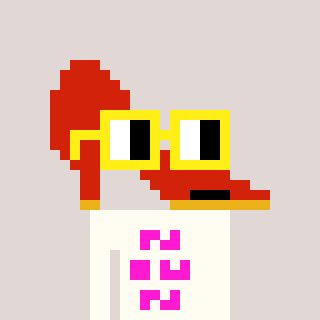
a pixel art character with square yellow glasses, a highheel-shaped head and a grayscale-colored body on a warm background